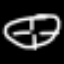
Label: clock